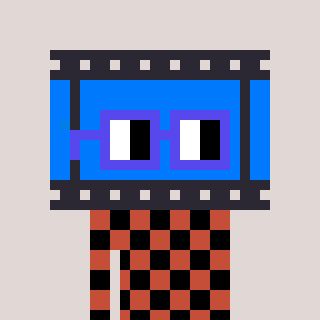
a pixel art character with square blue glasses, a film strip-shaped head and a rust-colored body on a warm background